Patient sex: M
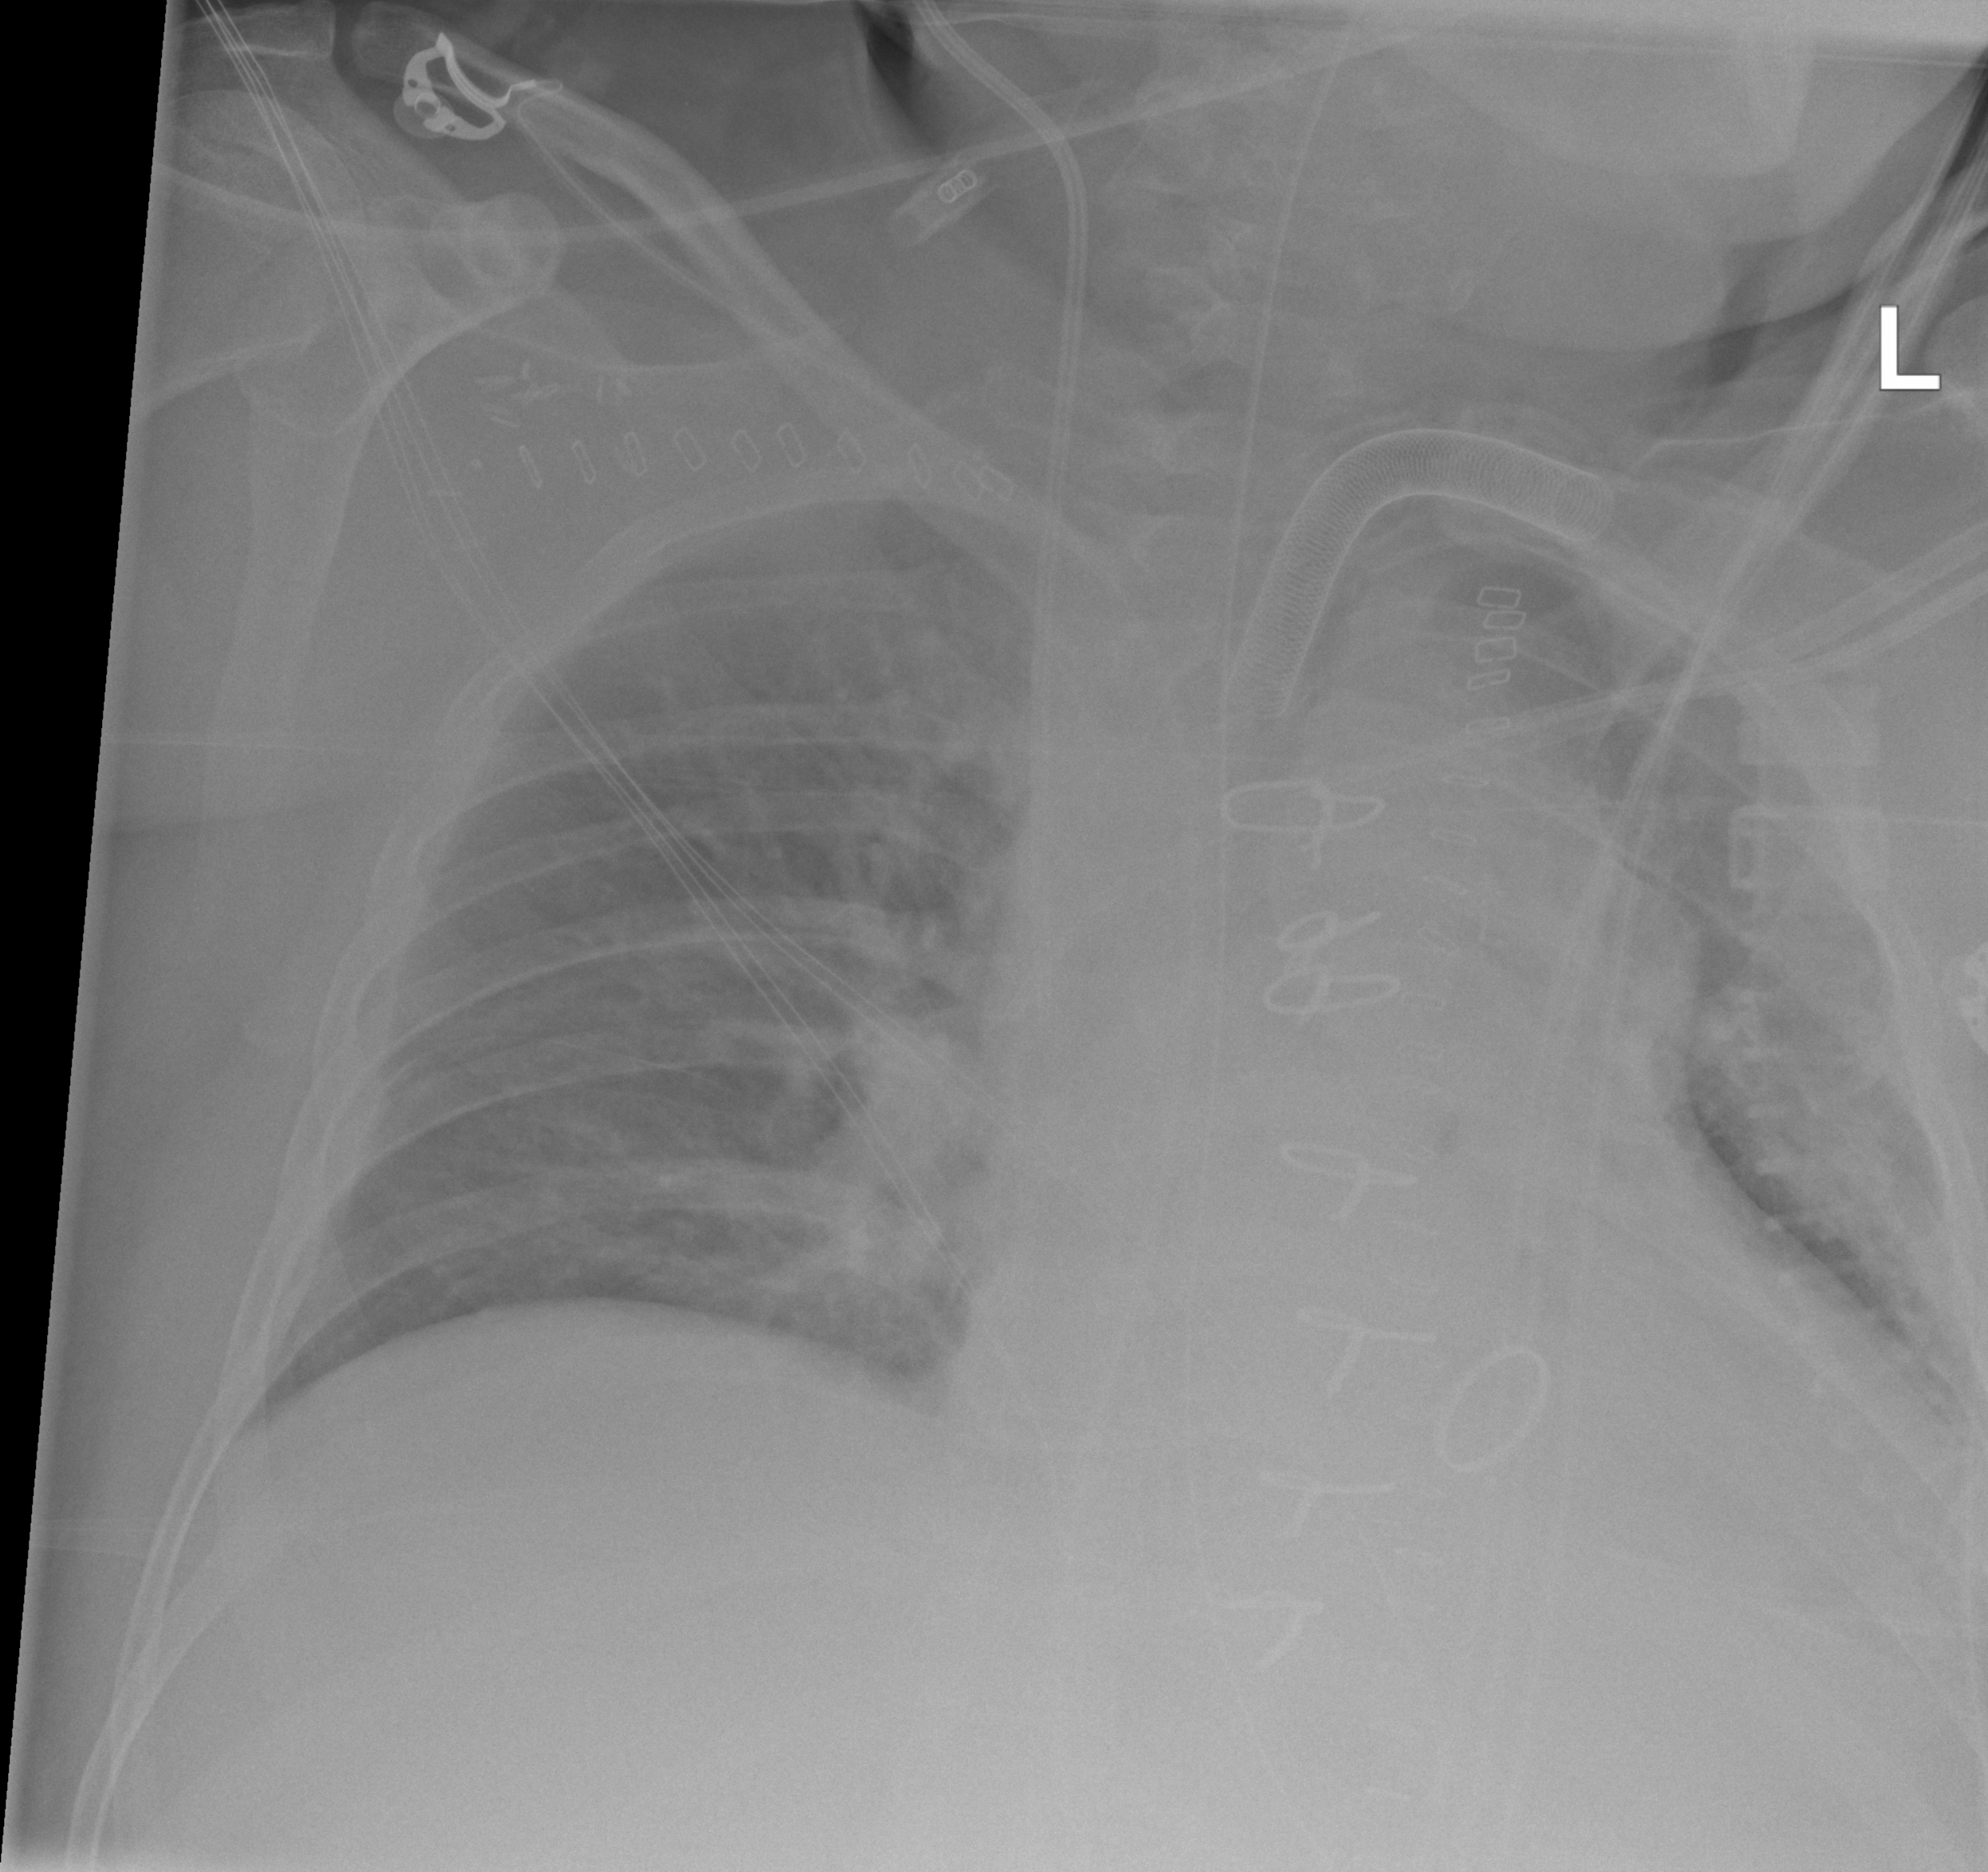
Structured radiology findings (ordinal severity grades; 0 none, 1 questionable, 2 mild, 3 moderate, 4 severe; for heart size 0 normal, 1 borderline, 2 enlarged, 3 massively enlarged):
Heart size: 2
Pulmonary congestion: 2
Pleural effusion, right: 0
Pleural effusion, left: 2
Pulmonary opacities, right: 1
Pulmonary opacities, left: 1
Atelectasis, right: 0
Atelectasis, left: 2